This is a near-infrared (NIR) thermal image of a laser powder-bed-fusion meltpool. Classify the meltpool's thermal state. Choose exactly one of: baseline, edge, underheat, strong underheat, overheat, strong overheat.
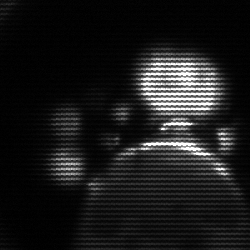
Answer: baseline